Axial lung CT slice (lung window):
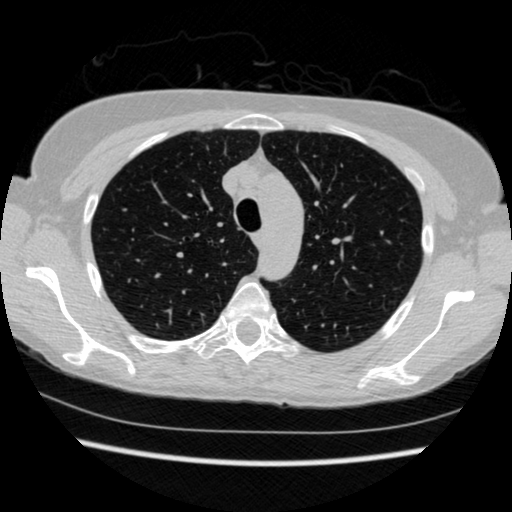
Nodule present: no